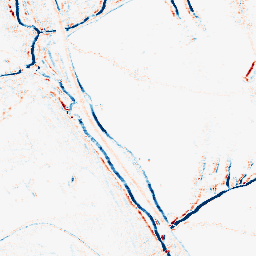
Category: morphological
Decomposition family: morphological_rect
Decomposition parameters: operation: average
width: 5
height: 3
Upsampling method: quadratic
Upsampling parameters: scale: 4
Upsampling scale: 4